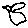
Label: bird